Question: I am developing Paint application using for and i want to implement Gaussian blur effect(Wet in Wet) for painting. Please have look at the image describing my requirement for Blur effect :

I tried to search how for OpenGL function but did not get anything. Can anyone guide me to a right direction in this problem.. Any kind of help or suggestion will be highly appreciated.. Thanks..
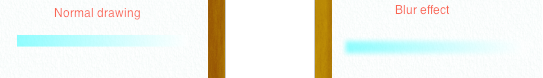
Answer: You should be able to render the same brush stroke many times pixels apart to get the effect you want. If you jitter the renders with a Gaussian distribution you will get a Gaussian blur.
This would be similar to jitter antialiasing with an accumulation buffer, but instead of using subpixel offsets you would use multi-pixel offsets as big as you want the blur effect. You'd would want to probably render around 16 times to make it look smooth. <URL>
This is also similar(or really the same thing) as jittering to create motion blur. <URL>
You wouldn't even NEED to use a separate accumulation buffer here, just render each pass with alpha that adds up to solid. One thing to remember, you want to always jitter across the same offsets so that successive frames look the same(i.e. if you are using random offsets then every frame will have slightly different blur effect).